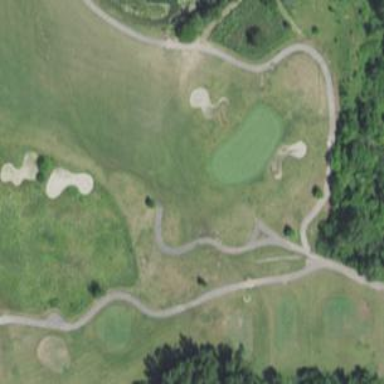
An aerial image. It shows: Path for golf carts.